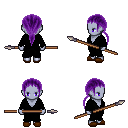
a pixel art fantasy rpg character, female body template, dark elf, purple skin, black robe, teal pants, purple ponytail hairstyle, brown slippers, spear, four views (front, back, left, right), 2x2 character sprite sheet, small pixel art, hard edges, no anti-aliasing